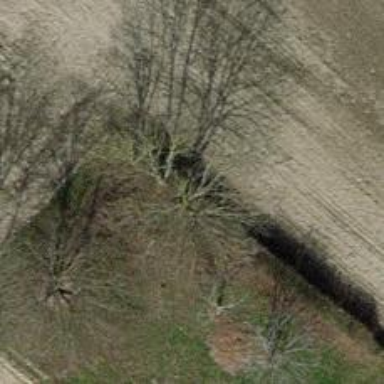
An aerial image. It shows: Single tag "natural: tree."